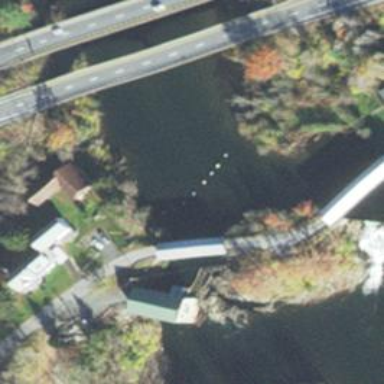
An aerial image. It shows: Covered bridge on residential road.